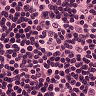
Metastatic tissue present: no